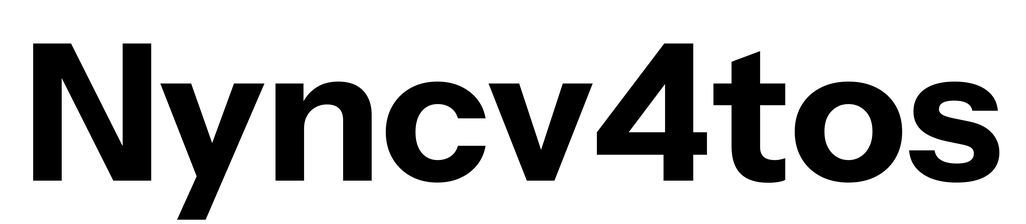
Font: InstrumentSans_Bold